Aerial crown-view tile of a tropical tree (Barro Colorado Island, Panama), acquired 20241112:
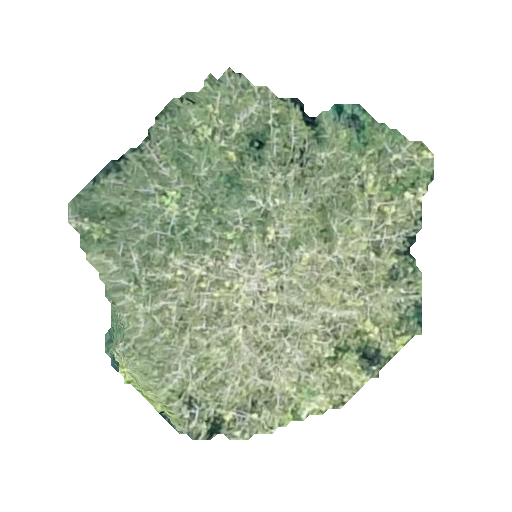
Species: Virola surinamensis
GBIF accepted scientific name: Virola surinamensis
Crown area: 147.561 m²